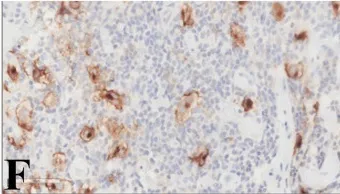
Diffuse large B-cell lymphoma and classical Hodgkin's lymphoma diagnosis on lymph node biopsy. The large cells were positive for CD30. Original magnification x40.
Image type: pathology (immunostaining)